Question: I have looked all over the internet and haven't found my answer. Whenever one taps the physical menu button on a device, the menu comes out and let's say we tap on Settings, the following view appears

I would like to know how to create this type of menu with different groups, in the above example, group "Spades Settings" and group "Partner Spades Options"
Is there a specific way of creating them or is it just a layout with a list?
Thanks
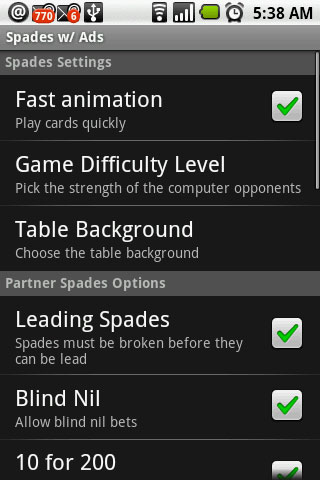
Answer: These are called "Preference Categories".
Try this in eclipse
Right click on the /res/values/xml folder.
Go to New... Android XML File.
Call the file test.xml and select "Preference" radio button. Click Finish
The file should now open in with the Android Resources XML Editor
Click on the "PreferenceScreen" element.
Click "Add..."
Select PreferenceCategory
Click on the PreferenceCategory element.
Open the "Attributes from Preference" settings.
In the title box add "Partner Spades Options"
Here is the XML just in case.
'''
<?xml version="1.0" encoding="utf-8"?>
<PreferenceScreen
xmlns:android="http://schemas.android.com/apk/res/android">
<PreferenceCategory android:title="Partner Spades Options">
</PreferenceCategory>
</PreferenceScreen>
'''
Use the editor to add checkboxes or other preferences to these sub categories.
You could also look at the Android API demos. Look at the /res/xml/preferences.xml file